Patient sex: F
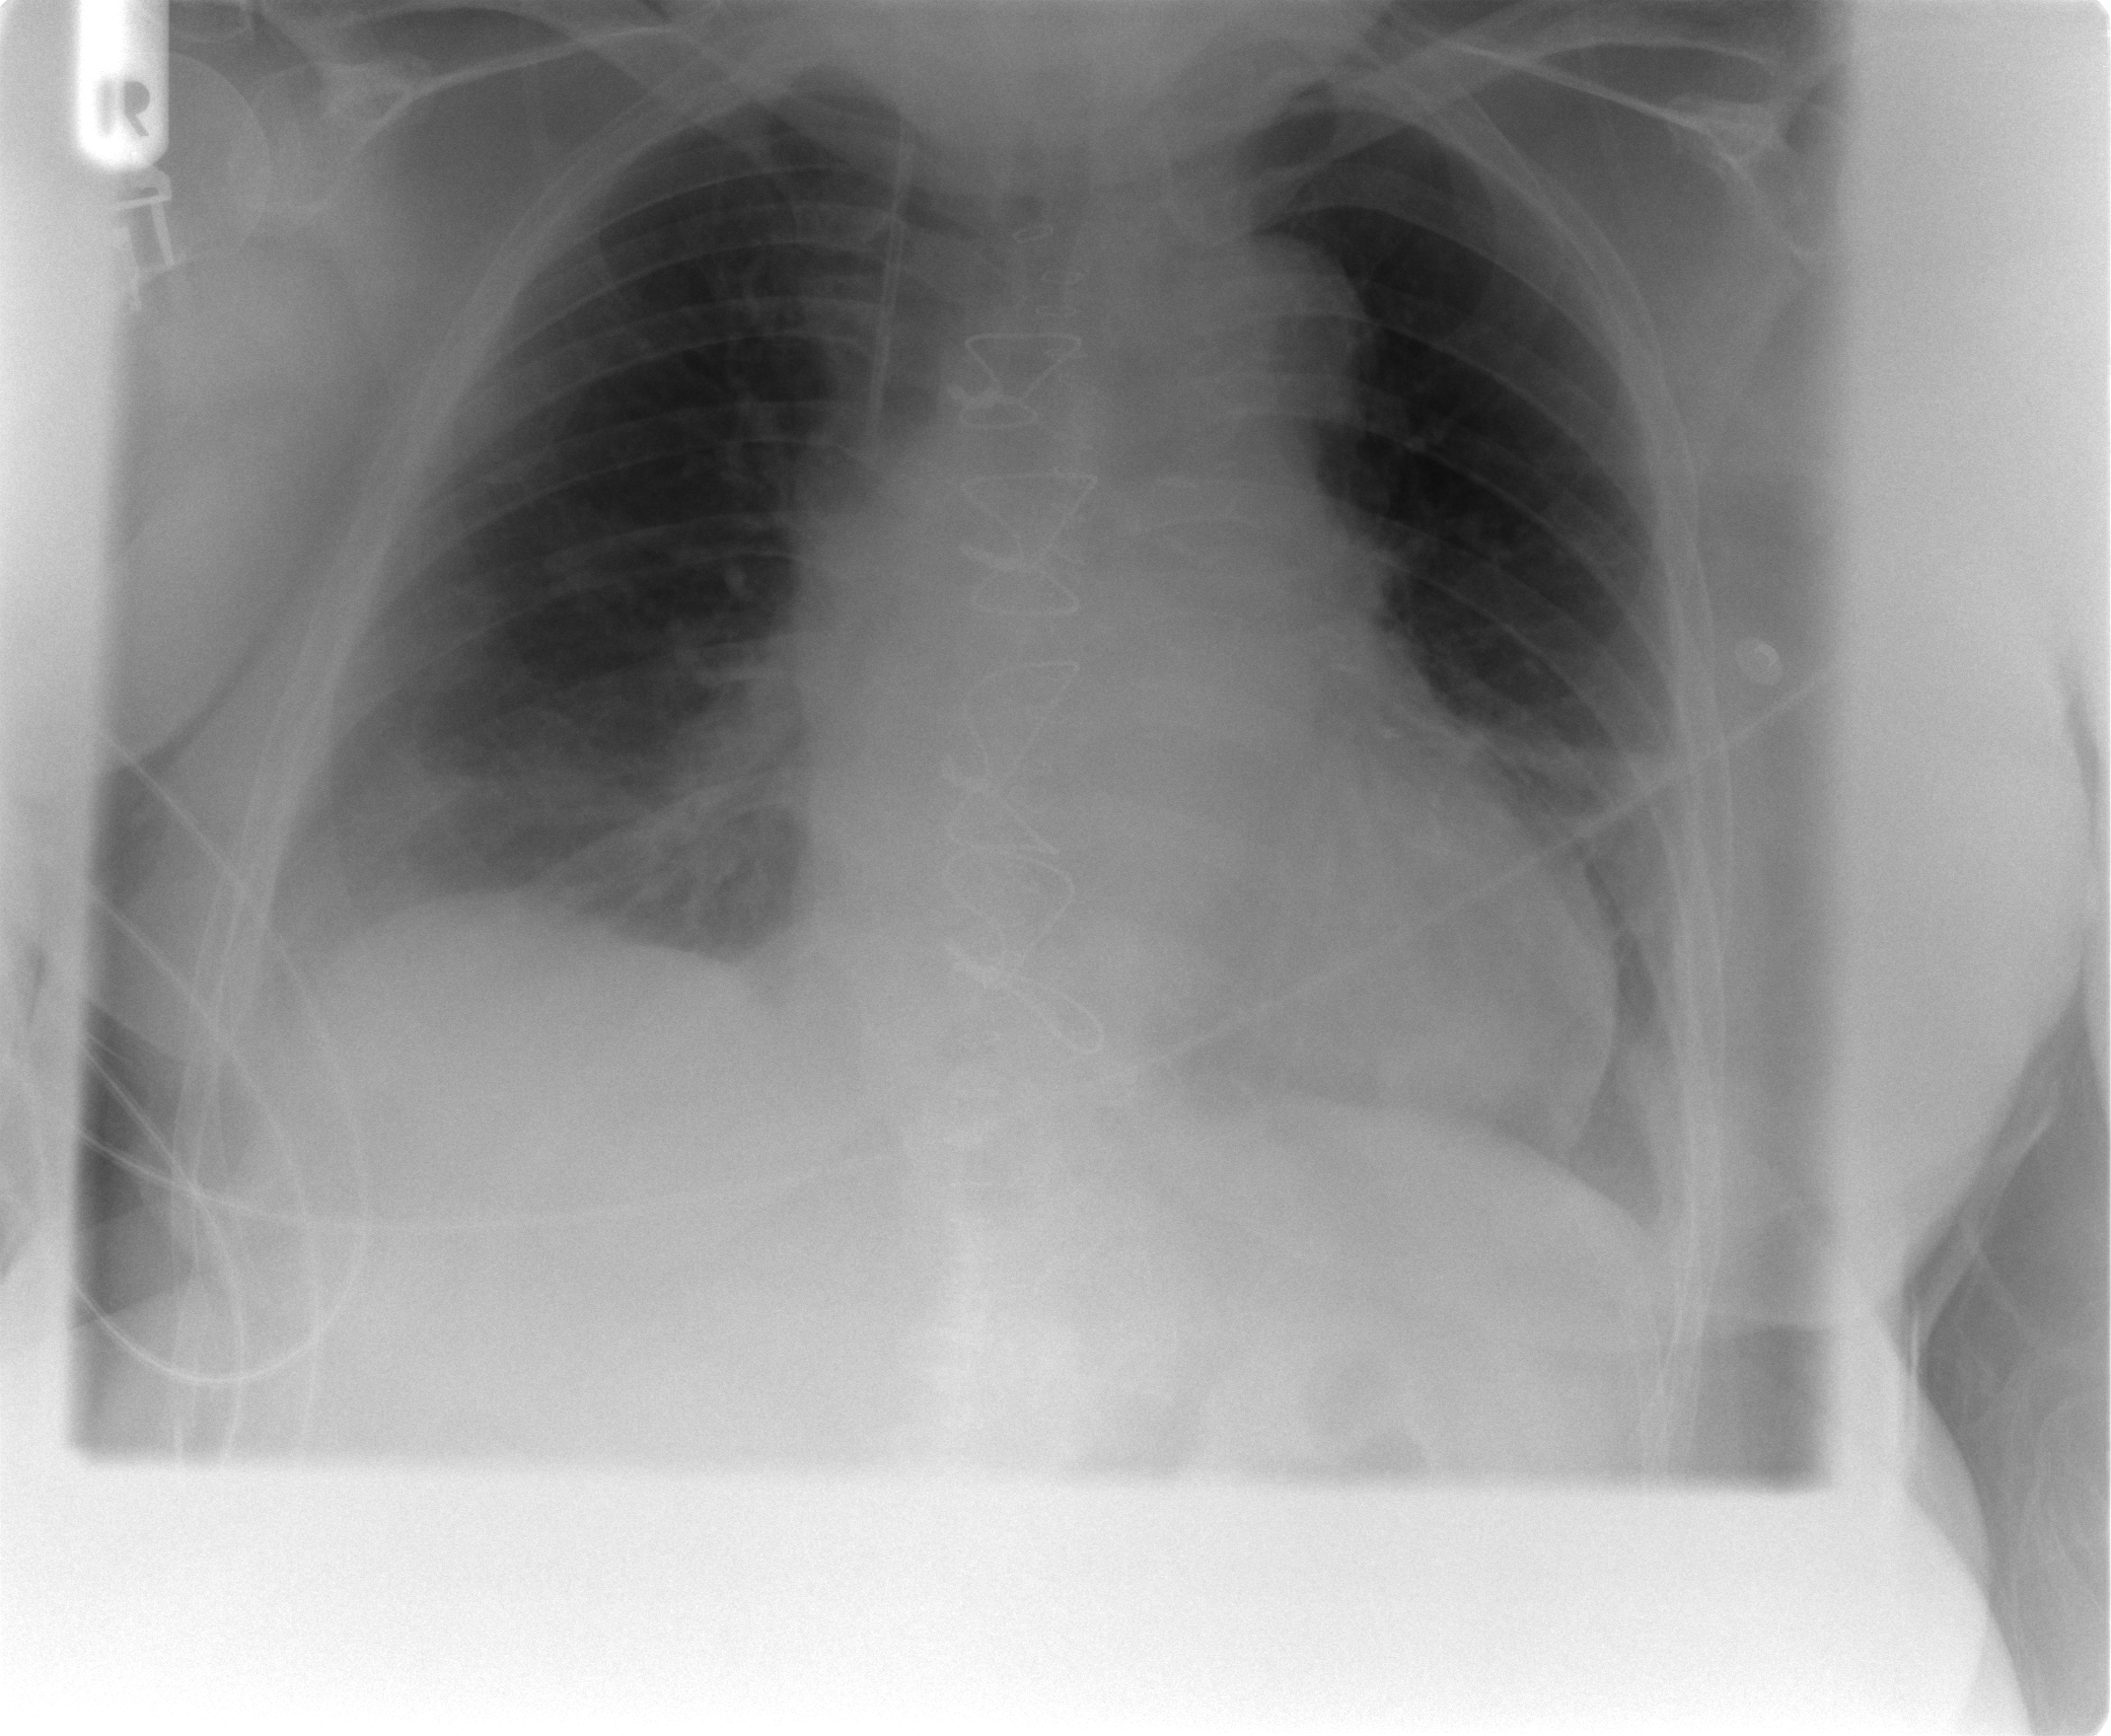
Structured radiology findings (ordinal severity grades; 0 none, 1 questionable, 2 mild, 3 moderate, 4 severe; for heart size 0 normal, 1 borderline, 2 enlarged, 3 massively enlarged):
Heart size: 2
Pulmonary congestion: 0
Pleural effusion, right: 1
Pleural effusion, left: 0
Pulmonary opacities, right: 0
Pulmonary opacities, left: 0
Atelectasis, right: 0
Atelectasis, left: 1